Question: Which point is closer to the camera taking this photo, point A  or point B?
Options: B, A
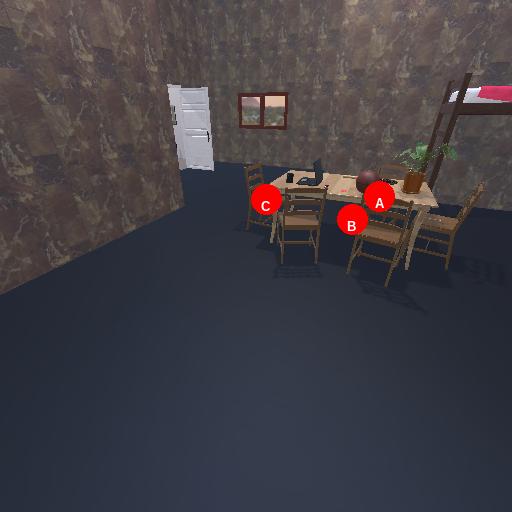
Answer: B